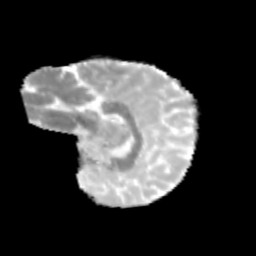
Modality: MD
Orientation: sagittal
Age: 9
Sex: female
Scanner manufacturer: siemens
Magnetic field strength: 3 T
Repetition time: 3.8 s
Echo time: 0.07 s